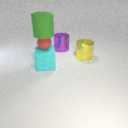
large green rubber cylinder above small red rubber sphere